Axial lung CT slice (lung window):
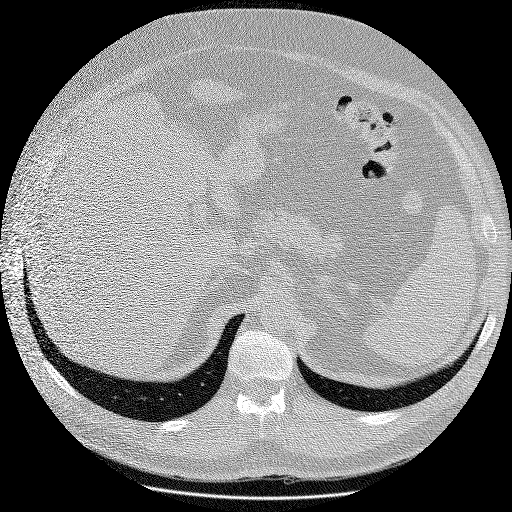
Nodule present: no